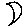
Label: moon